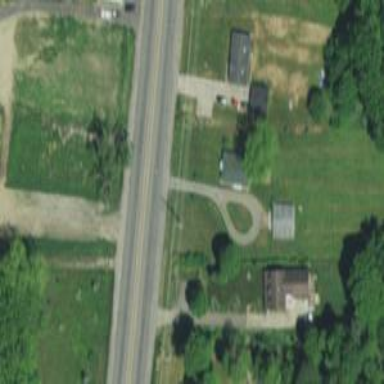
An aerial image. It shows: Driveway leading to service road.